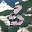
Label: 6